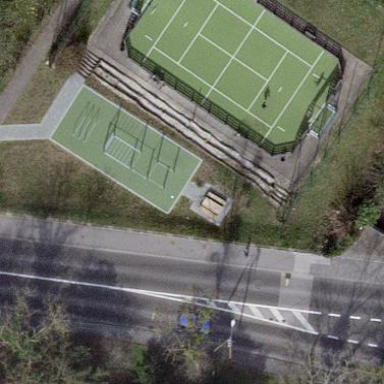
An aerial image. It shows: Fitness station in leisure land area.